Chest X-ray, AP view. Patient: 63 years old, sex M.
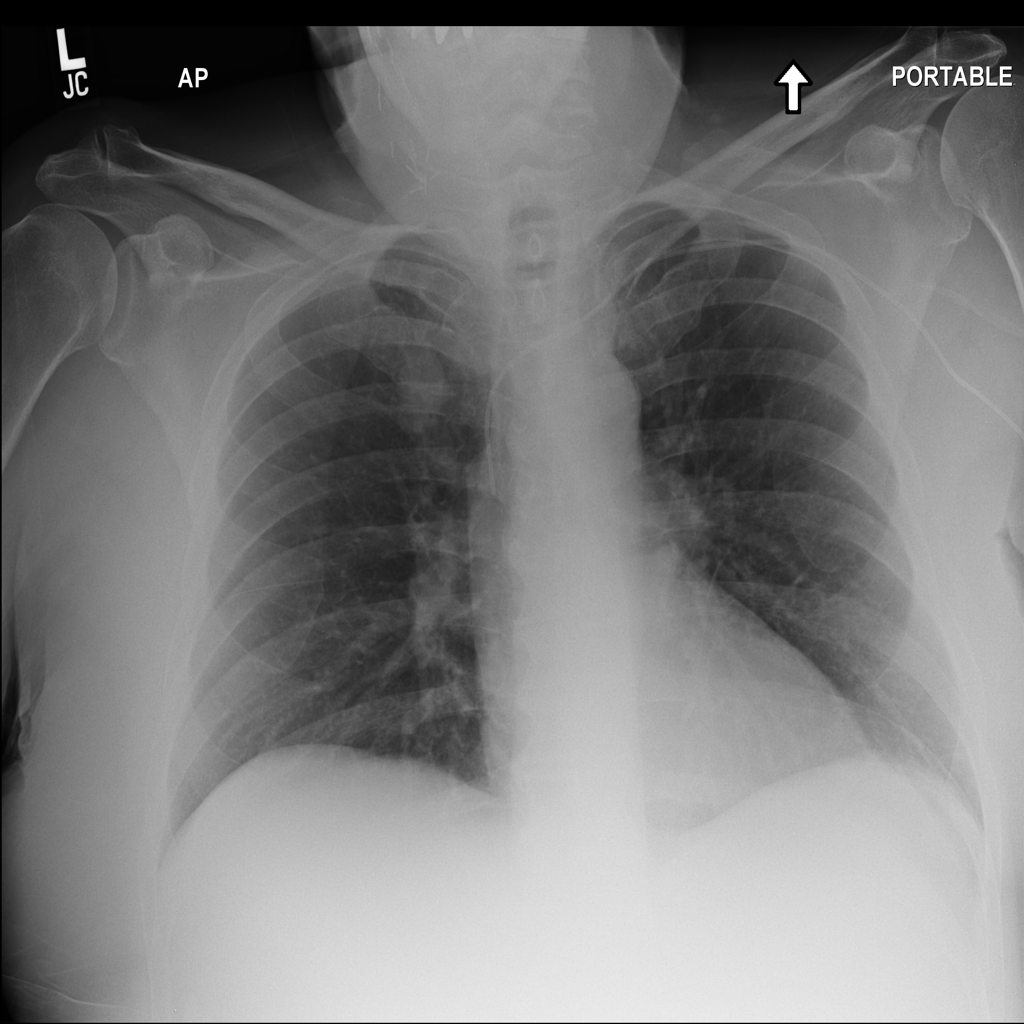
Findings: Mass